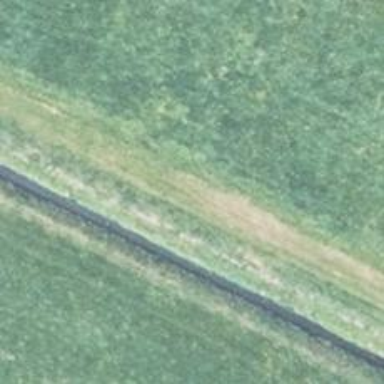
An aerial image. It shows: Gravel track with grade5 tracktype.